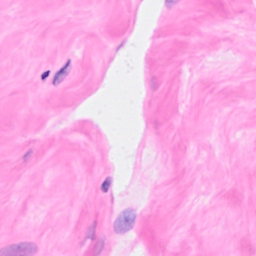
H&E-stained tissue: Breast